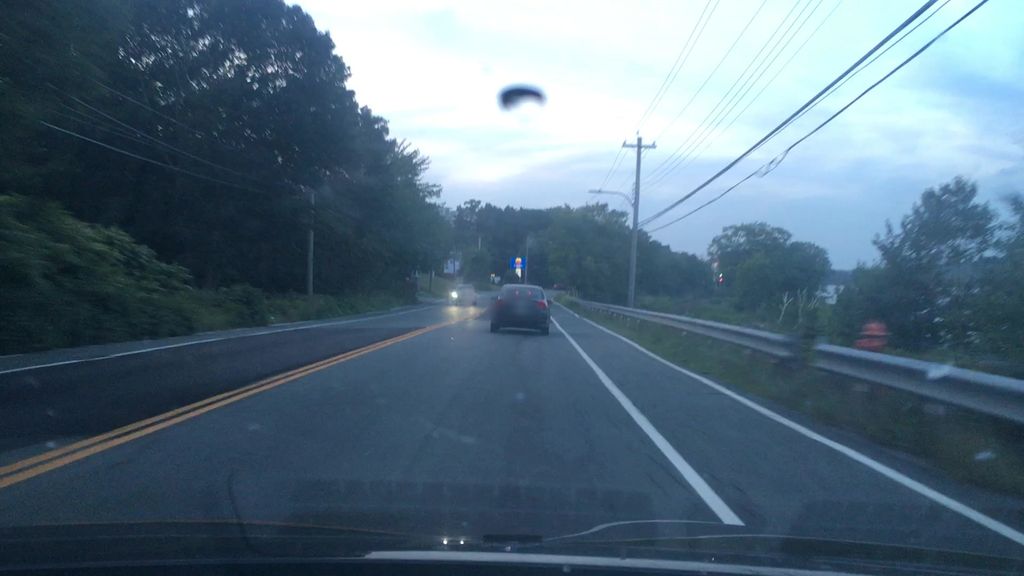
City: halifax